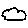
Label: cloud